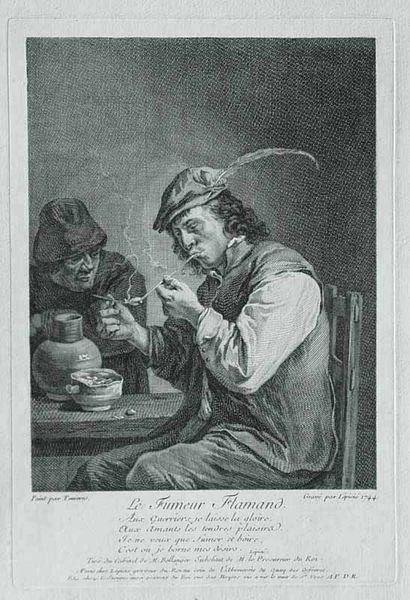
Titel: Le fumeur flamand
Künstler: Bernard Lépicié
Standort: Karlsruhe
Institution: Staatliche Kunsthalle Karlsruhe
Schlagwörter: feder, feuer, hand, kopf, mann, sitzen, frisur, glas, grau, haar, holz, hut, hüte, männer, nase, raum, schwarz, stuhl, tisch, weiss, zeichnung, zimmer, blick, gesellschaft, herren, alt, hemd, hose, kappe, mütze, wirtschaft, augen, falten, gesicht, kleidung, lang, schale, schüssel, ärmel, blicken, holland, hände, portrait, signatur, rauch, gewand, haare, interieur, sitzend, paar, locken, alltag, bauern, genre, kanne, krug, vase, federhut, schrift, genrebild, zwei, zuschauer, grafik, graphik, ziehen, französisch, essen, wein, einfach, pfeife, rauchen, zigarre, sitzt, weste, dünn, bauer, tusche, gefäß, buch, flammen, druck, druckgraphik, druckgrafik, schraffur, radierung, stich, titel, barrett, seite, schwarzweiß, text, beschriftung, bier, bekleidung, tinte, buchdruck, karaffe, barett, raucher, wams, schwaden, flämisch, teniers, holländisch, pfeiffe, napf, kupferstich, fidibus, gasthaus, wirtshaus, bauernbild, pusten, tabak, anzünden, entzünden, belistift, gastwirtschaft, stizen, streichholz, bildtitel, ruachen, raucht, linsen, flämische malerei, hinterfrund, zündholz, flamand, löcken, stilleben#, le fumeur flamand, der flämische raucher, der raucher, schmauchen, anzünde, flämischer raucher, fumeur, kruanzündeng